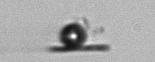
Label: bead